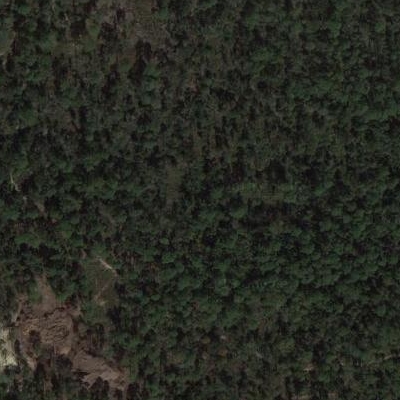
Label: Forest